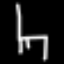
Label: chair